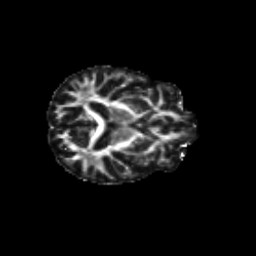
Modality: FA
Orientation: axial
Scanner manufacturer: siemens
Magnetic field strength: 3 T
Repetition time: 9.2 s
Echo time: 0.084 s